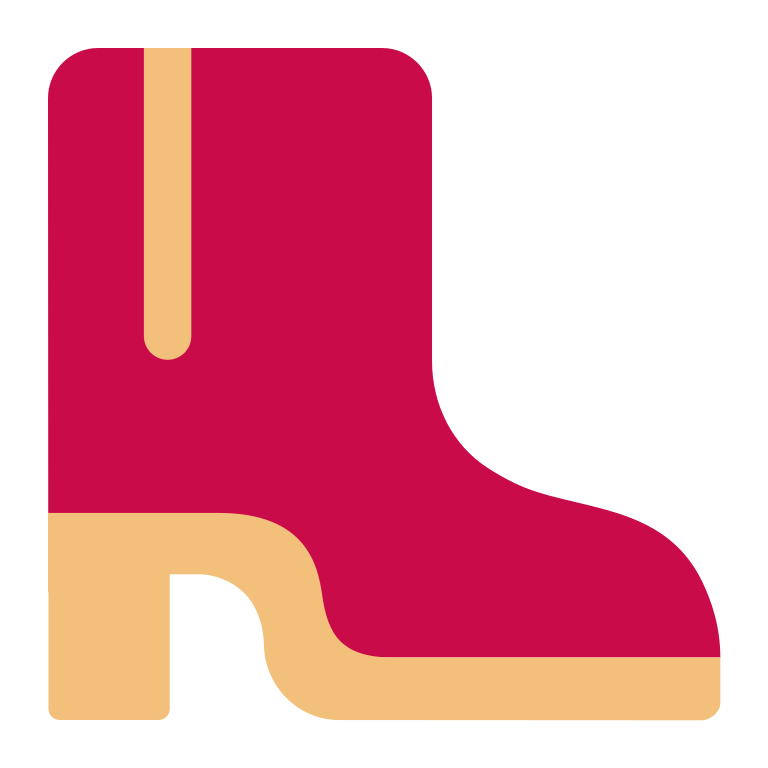
womans boot flat